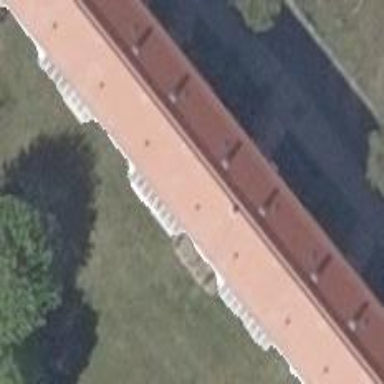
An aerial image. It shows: Gabled roof on building that houses apartments.